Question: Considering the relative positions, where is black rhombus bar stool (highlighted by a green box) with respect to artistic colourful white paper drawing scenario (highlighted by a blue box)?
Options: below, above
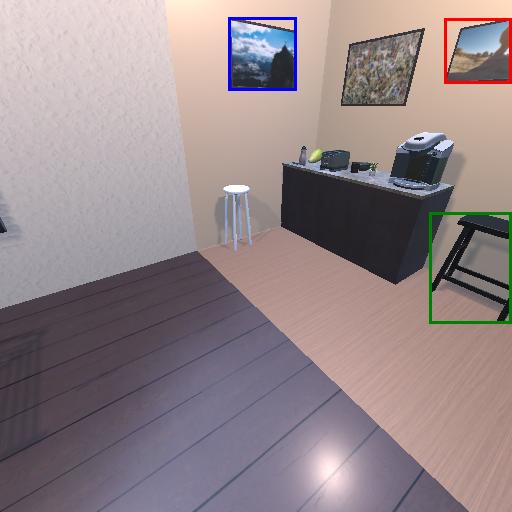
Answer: below